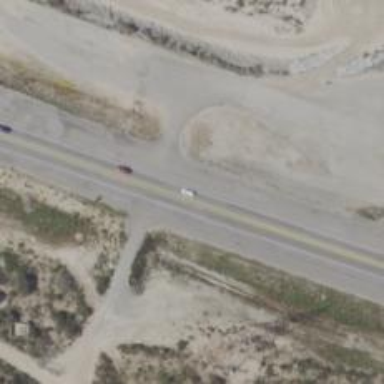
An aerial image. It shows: Asphalt road classified as trunk highway.